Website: apple
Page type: customer-info-address
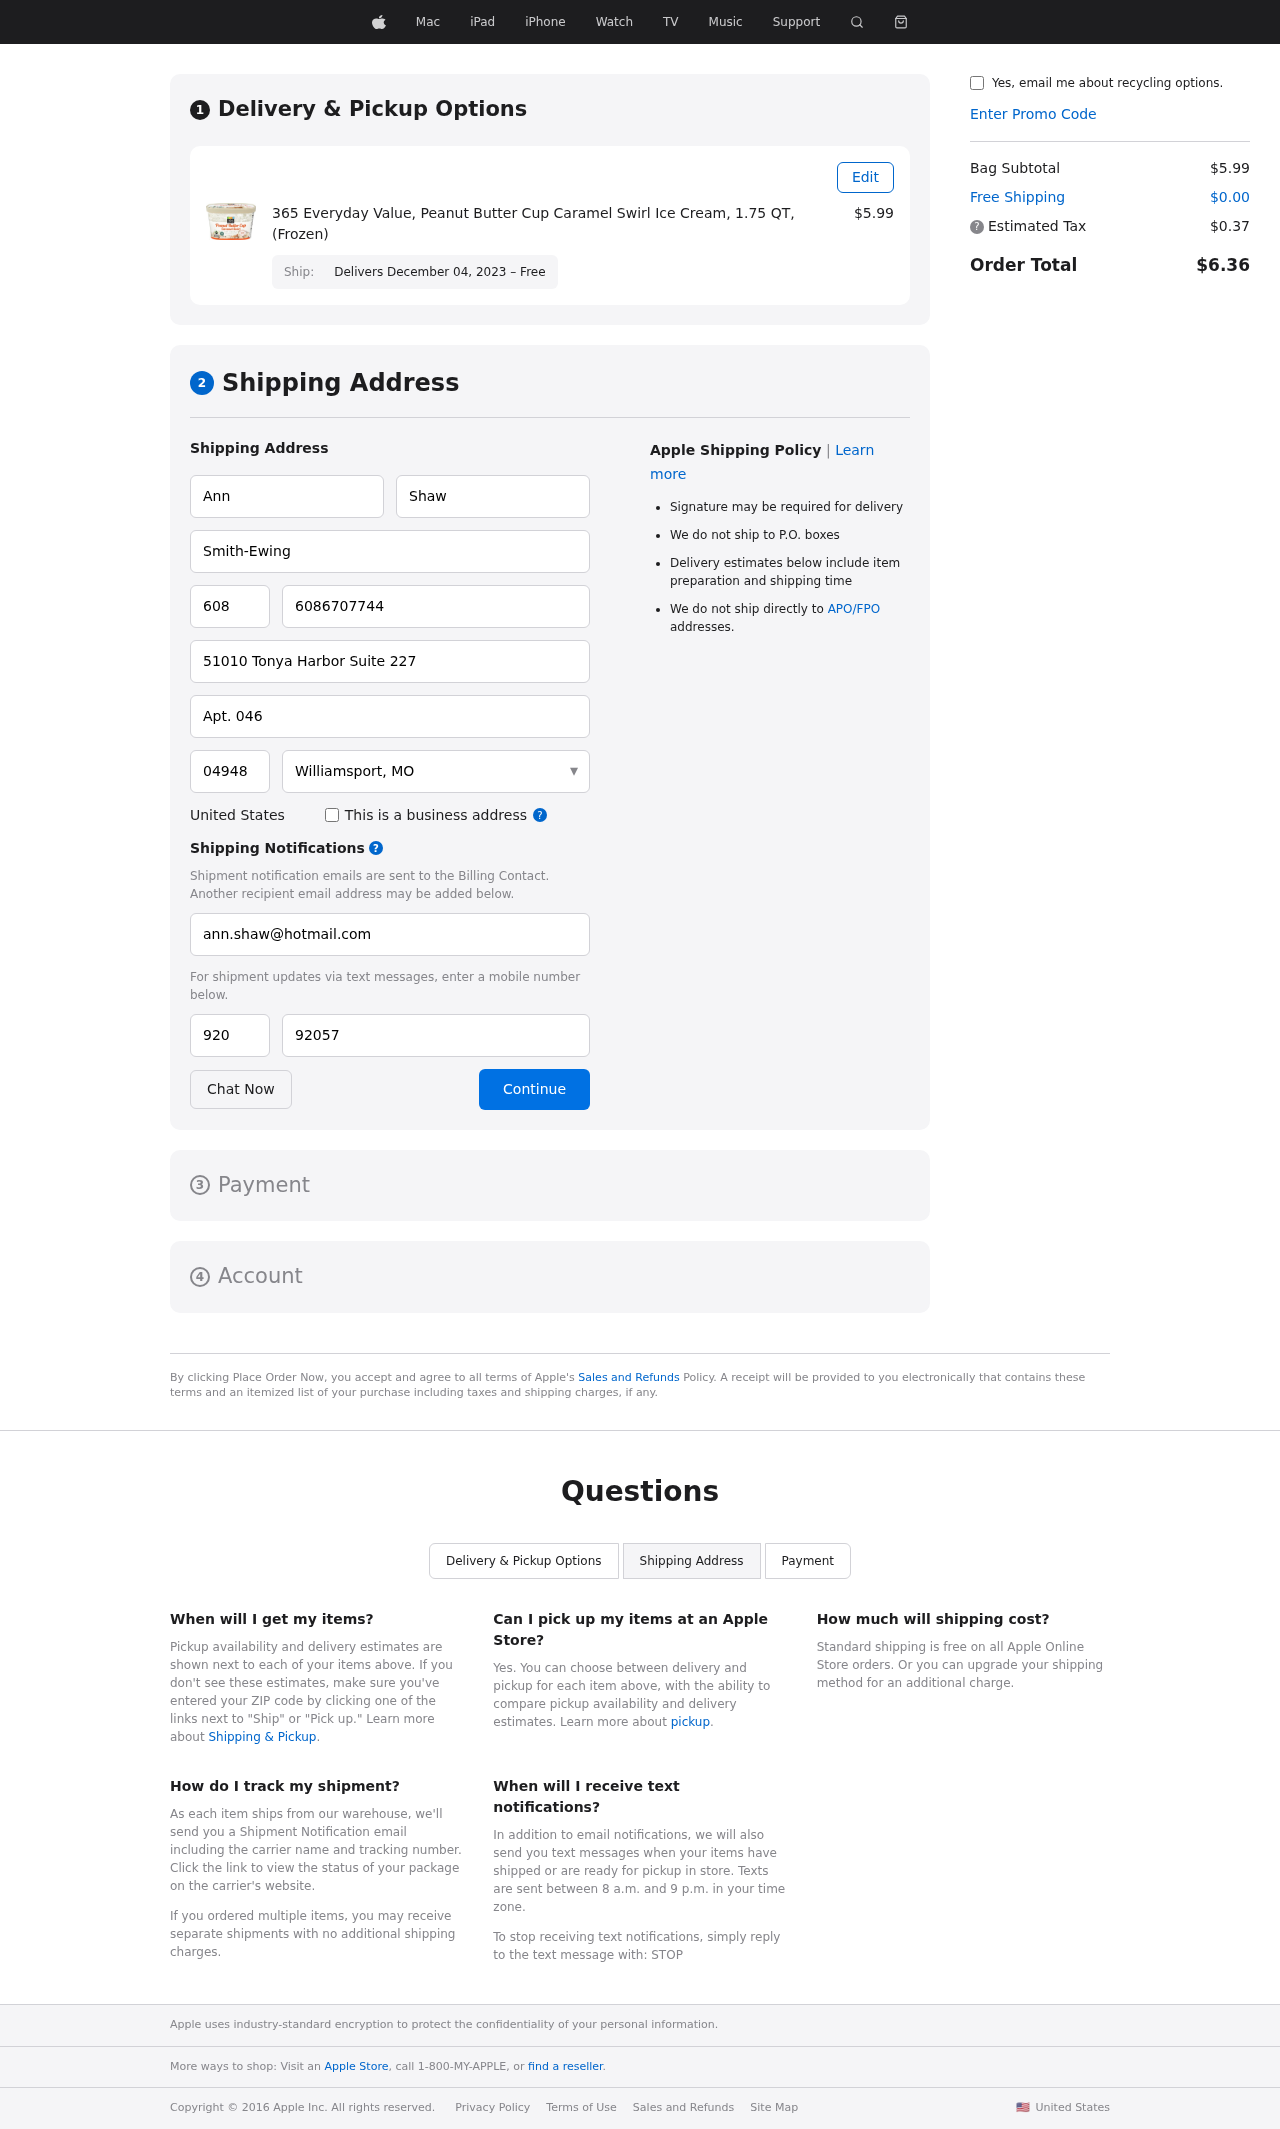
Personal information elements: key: PII_CITY_STATE
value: Williamsport, MO
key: PII_COMPANY
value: Smith-Ewing
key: PII_COUNTRY
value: United States
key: PII_EMAIL
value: ann.shaw@hotmail.com
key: PII_FIRSTNAME
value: Ann
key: PII_LASTNAME
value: Shaw
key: PII_PHONE
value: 6086707744
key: PII_PHONE_ALT
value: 9205755074
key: PII_PHONE_ALT_AREA
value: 920
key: PII_PHONE_AREA
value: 608
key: PII_POSTCODE
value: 04948
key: PII_STREET
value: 51010 Tonya Harbor Suite 227
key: PII_STREET2
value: Apt. 046
Product elements: key: PRODUCT1_NAME
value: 365 Everyday Value, Peanut Butter Cup Caramel Swirl Ice Cream, 1.75 QT, (Frozen)
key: PRODUCT1_PRICE
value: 5.99
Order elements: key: ORDER_DELIVERY_DATE
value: Delivers December 04, 2023 – Free
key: ORDER_SUBTOTAL
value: $5.99
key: ORDER_SHIPPING_COST
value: $0.00
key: ORDER_TAX
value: $0.37
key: ORDER_TOTAL
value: $6.36